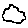
Label: cloud